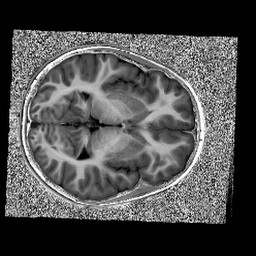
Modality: UNIT1
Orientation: axial
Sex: female
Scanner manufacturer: siemens
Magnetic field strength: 3 T
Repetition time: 5 s
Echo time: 0.00368 s